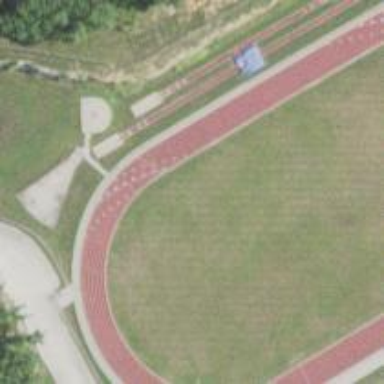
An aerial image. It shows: Track located within leisure land area.